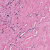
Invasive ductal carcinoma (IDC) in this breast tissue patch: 0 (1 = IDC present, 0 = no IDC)